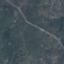
Land use / land cover: HerbaceousVegetation